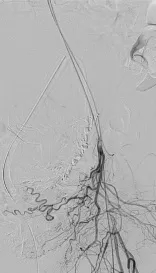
Angiography reveals the uterus being perfused by a branch vessel stemming from the left internal iliac artery. . A) Selective angiography from the left uterine artery.
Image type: radiology (ct)